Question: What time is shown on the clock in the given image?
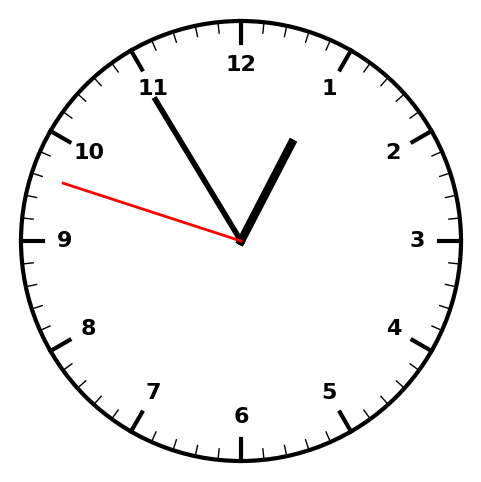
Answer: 12:54:48